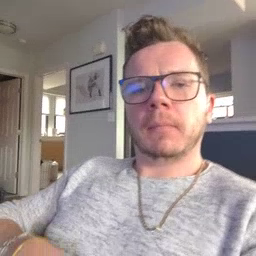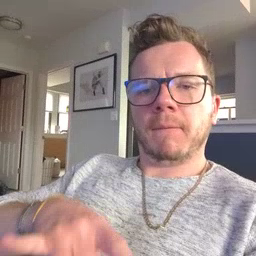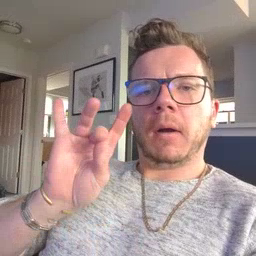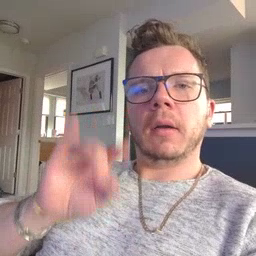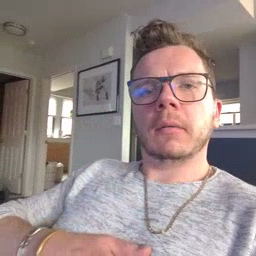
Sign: find